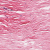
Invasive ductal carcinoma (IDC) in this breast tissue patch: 0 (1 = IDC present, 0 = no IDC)